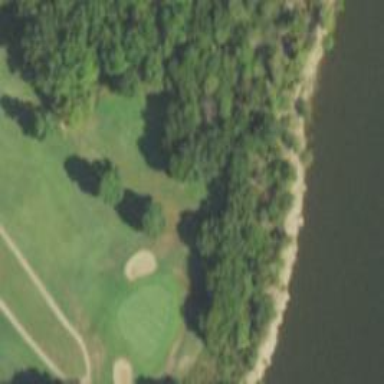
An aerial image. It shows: Grassy area designated as golf fairway.